Question: I have the following ER diagram which I want to convert to RoR models and Associations

Can someone please help?
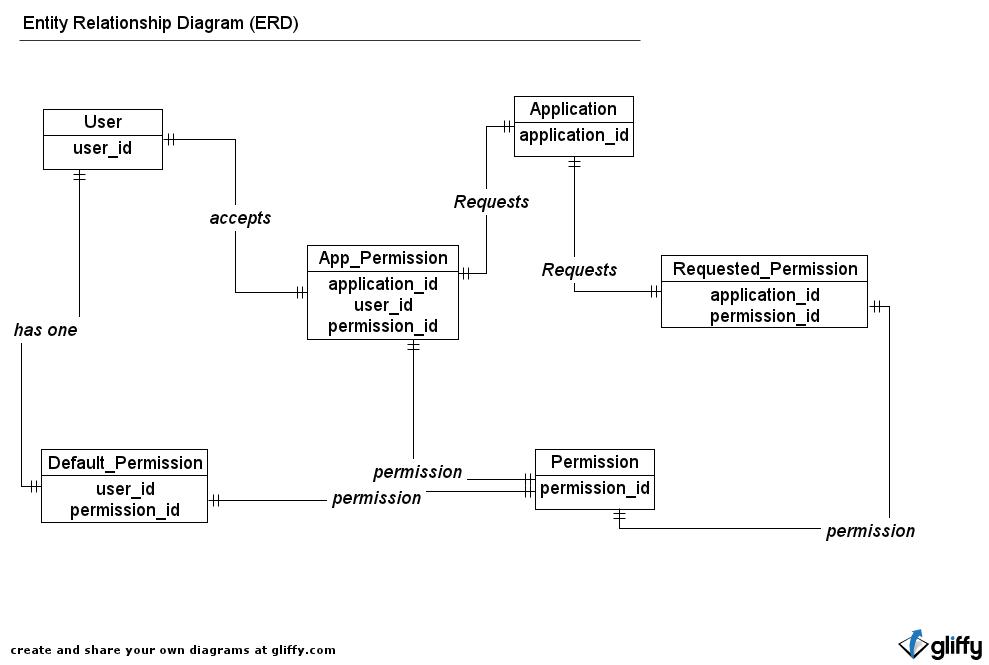
Answer: The direct translation would be something like:
'''
Class User < ActiveRecord::Base
has_one :default_permission
has_many :app_permission
end
class DefaultPermission < ActiveRecord::Base
belongs_to :user
belongs_to :permission
end
class AppPermission < ActiveRecord::Base
belongs_to :application
belongs_to :user
belongs_to :permission
end
class Permission < ActiveRecord::Base
has_many :requested_permissions
has_many :default_permissions
has_many :app_permissions
end
class Application < ActiveRecord::Base
has_many :app_permissions
has_many :requested_permissions
end
class RequestedPermission < ActiveRecord::Base
belongs_to :application
belongs_to :permission
end
'''